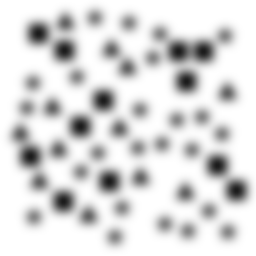
Squares: 12
Triangles: 12
Stars: 24
Total shapes: 48